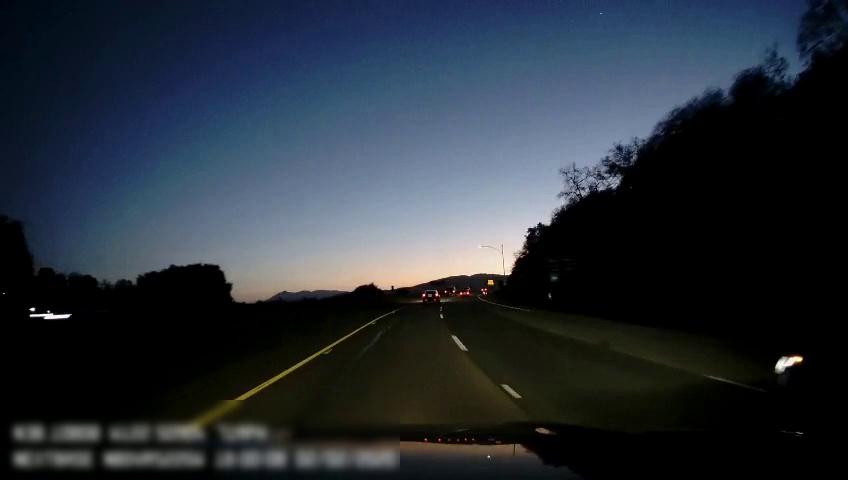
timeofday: Dusk/Dawn/Twilight
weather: Sunny
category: Drivable Space
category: Vehicles | Car
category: Vehicles | Car
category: Vehicles | Car
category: Vehicles | Car
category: Lanes | Current Lane
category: Lanes | Current Lane
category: Lanes | Alternate Lane
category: Lanes | Alternate Lane
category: Traffic | Signs